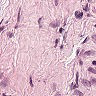
Metastatic tissue present: no